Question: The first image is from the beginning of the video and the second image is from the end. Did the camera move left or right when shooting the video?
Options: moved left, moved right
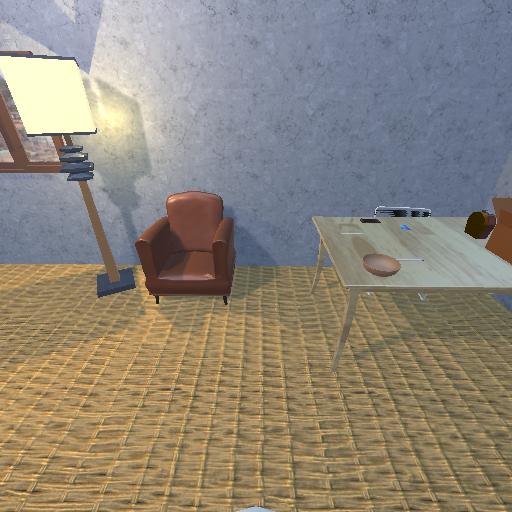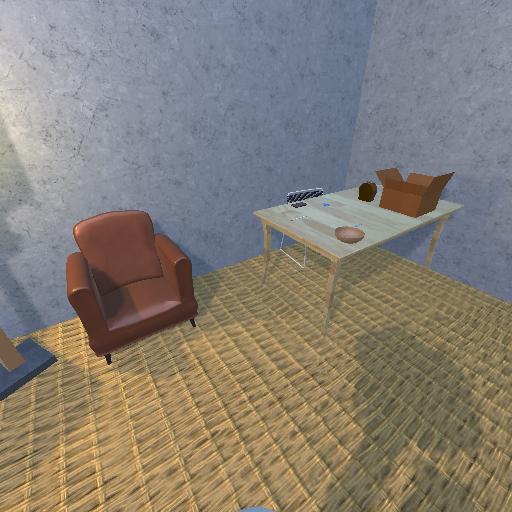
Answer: moved left